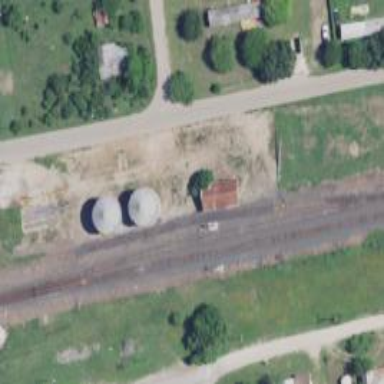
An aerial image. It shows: Railway siding for service.